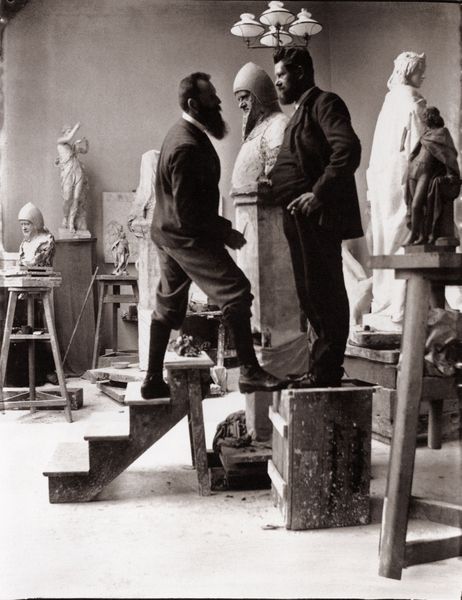
Titel: Künstlerkollegen und Ateliers, Heinrich Zille steht August Kraus Modell für die Büste des Wedigo von Plotho
Künstler: Heinrich Zille
Schlagwörter: kampf, mann, schatten, weiß, frau, grau, holz, lampe, laterne, licht, marmor, männer, raum, schwarz, blick, gespräch, anzug, anzüge, bart, bärte, hose, wand, sockel, stehen, stein, vollbart, porträt, gehen, boden, figur, pose, standfigur, decke, leuchte, arbeit, skulptur, statue, relief, modell, zwei, hocker, schemel, figuren, leiter, treppe, treppen, büste, atelier, maler, stufe, stufen, plastik, podest, rodin, jacket, foto, fotografie, photographie, strümpfe, schwarzweiss, künstler, leinwand, kiste, stiefel, schritt, schuh, ritter, photo, skulpturen, werkstatt, statuen, christlich, kniebundhose, kniestrümpfe, herme, büsten, gips, gipse, maria, aufnahme, kapuze, steigen, bildhauer, stele, bat, gegensatz, stiege, leuter, skulpteur, kulptur, postest, #fraz, vigeland, skultpeur